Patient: sex F, age 83
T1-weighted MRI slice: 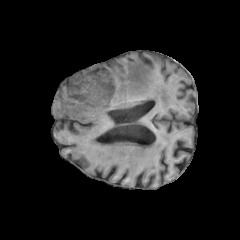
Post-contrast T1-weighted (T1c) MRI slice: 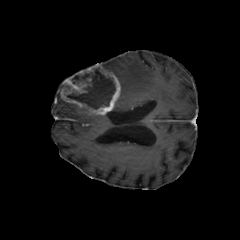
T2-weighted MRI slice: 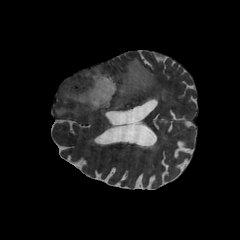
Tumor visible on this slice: yes
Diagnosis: Glioblastoma, IDH-wildtype
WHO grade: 4